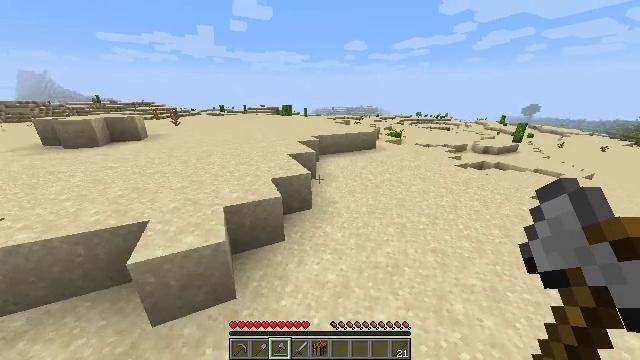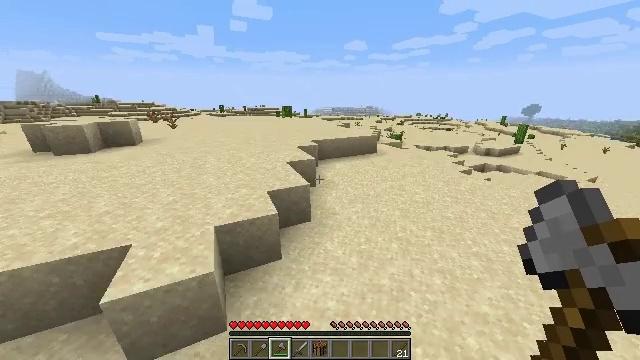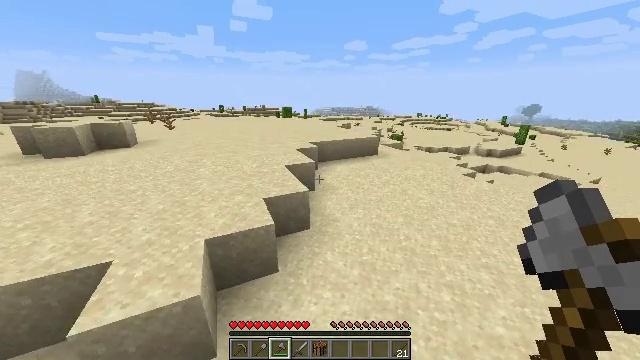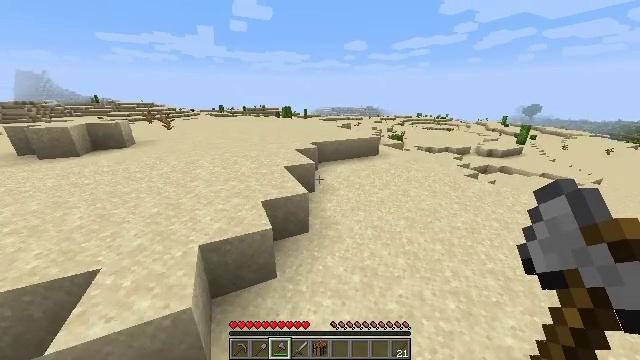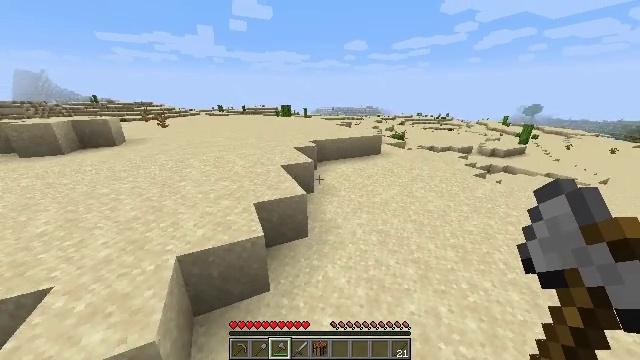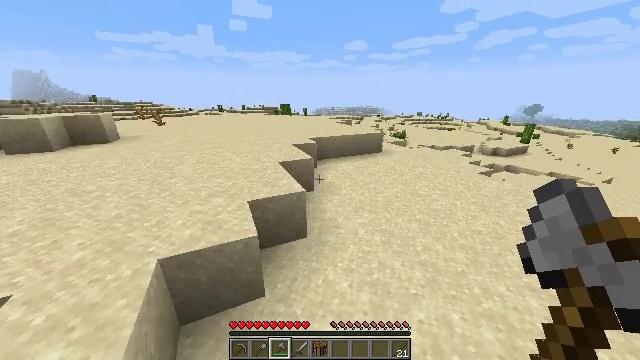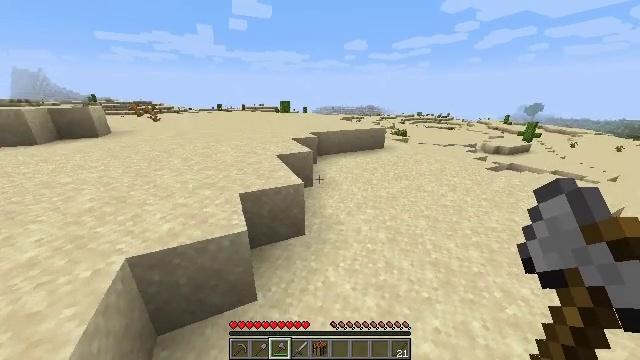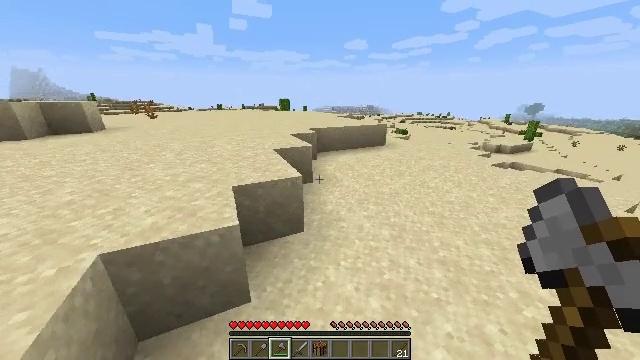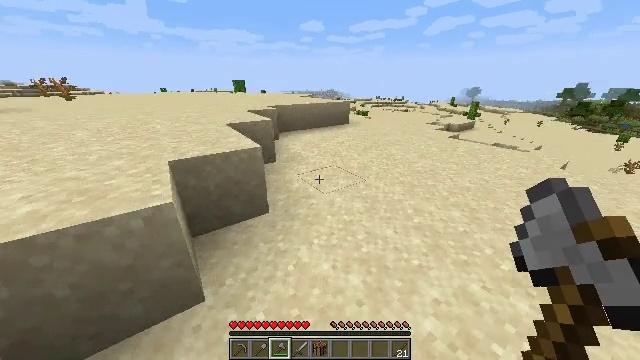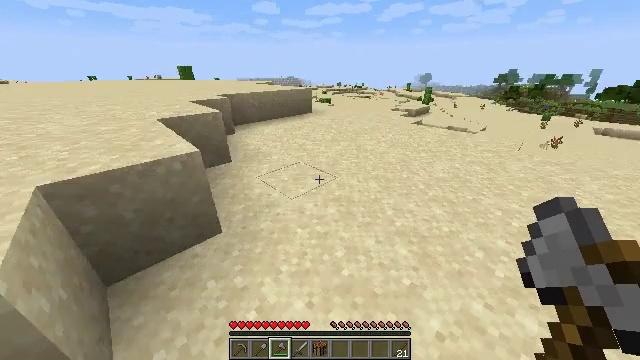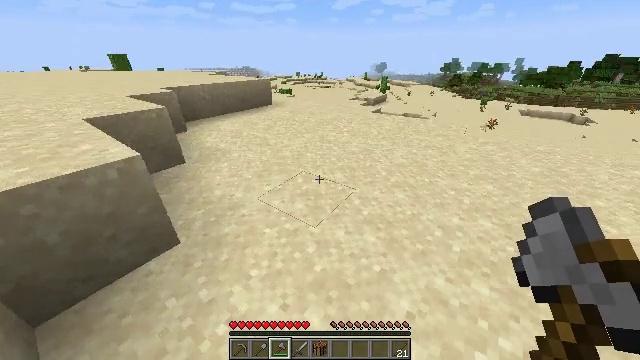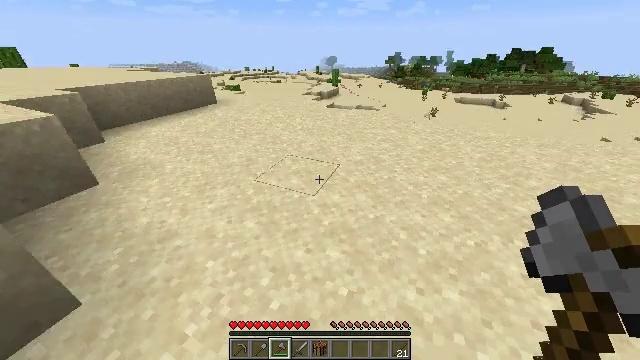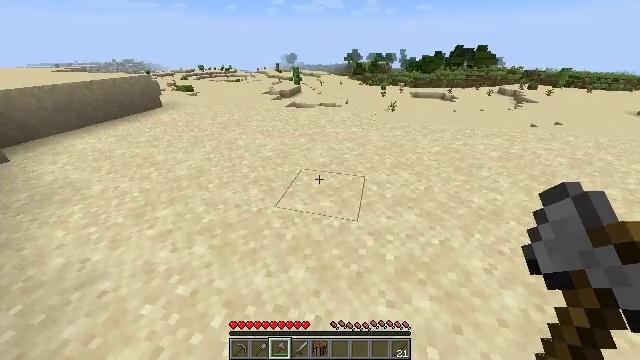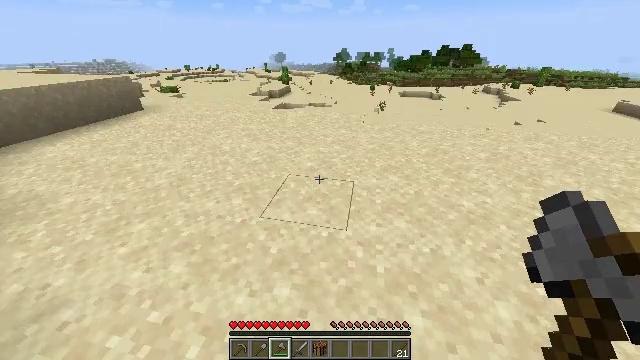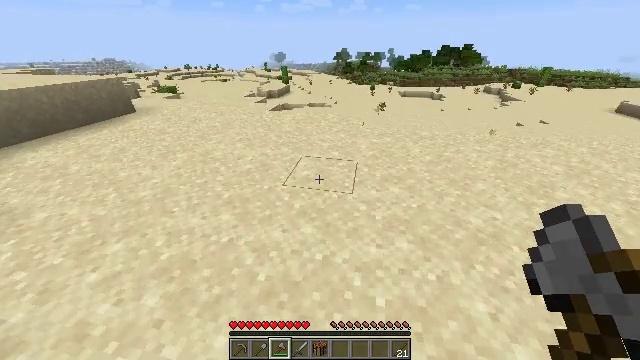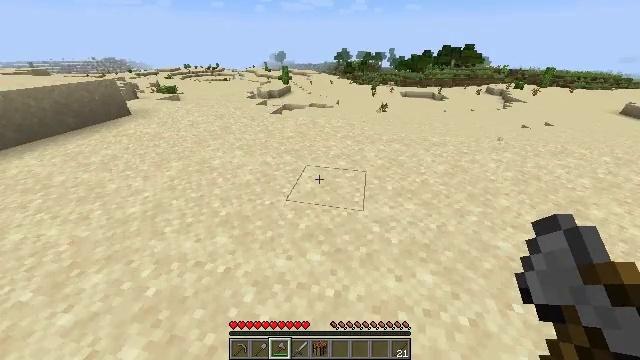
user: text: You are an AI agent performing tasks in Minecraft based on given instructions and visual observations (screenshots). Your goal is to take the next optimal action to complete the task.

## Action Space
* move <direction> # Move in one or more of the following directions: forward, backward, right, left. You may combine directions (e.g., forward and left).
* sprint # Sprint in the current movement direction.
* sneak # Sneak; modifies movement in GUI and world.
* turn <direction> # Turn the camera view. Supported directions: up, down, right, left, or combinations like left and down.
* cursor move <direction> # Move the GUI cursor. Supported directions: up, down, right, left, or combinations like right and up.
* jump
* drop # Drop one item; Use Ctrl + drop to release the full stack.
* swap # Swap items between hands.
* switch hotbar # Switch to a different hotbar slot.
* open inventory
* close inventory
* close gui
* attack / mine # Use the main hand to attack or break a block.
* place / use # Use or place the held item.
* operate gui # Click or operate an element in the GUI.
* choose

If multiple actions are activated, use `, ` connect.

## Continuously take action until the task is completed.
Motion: motion action
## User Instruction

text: Attack the hay block to get hay.
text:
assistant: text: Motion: move forward, sprint, jump
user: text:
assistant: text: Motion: move forward, sprint, jump
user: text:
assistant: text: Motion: move forward, sprint, jump
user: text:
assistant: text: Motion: move forward, sprint, jump
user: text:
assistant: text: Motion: move forward, sprint
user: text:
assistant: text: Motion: move forward, sprint
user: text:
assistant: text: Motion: move forward, sprint
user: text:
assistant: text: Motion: move forward and move right, sprint, turn right and down
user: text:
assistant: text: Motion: move forward and move right, sprint, turn right and down
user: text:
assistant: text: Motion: move forward and move right, sprint, turn right and down
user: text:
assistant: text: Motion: move forward and move right, sprint, turn right and down
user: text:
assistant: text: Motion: move forward and move right, sprint, turn right
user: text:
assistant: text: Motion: move forward, sprint, turn right
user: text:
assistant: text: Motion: move forward and move left, sprint
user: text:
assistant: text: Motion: move forward and move left, sprint
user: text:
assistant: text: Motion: move forward and move left, sprint
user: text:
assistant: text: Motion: move forward and move left, sprint
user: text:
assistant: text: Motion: move forward and move left, sprint, jump
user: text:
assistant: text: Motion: move forward and move left, sprint, jump
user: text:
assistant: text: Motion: move forward and move left, sprint, turn left, jump
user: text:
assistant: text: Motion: move forward and move left, sprint, turn left, jump
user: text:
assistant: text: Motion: move forward and move left, sprint, turn left, jump
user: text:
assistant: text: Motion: move forward and move left, sprint, turn left and up, jump
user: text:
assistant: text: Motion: move forward and move left, sprint, turn left, jump
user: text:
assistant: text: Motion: move forward, sprint, turn left, jump
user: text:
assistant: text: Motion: move forward, sprint, turn left, jump
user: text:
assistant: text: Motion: move forward, sprint, turn left, jump
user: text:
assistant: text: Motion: move forward, sprint, turn left, jump
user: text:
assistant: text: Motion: move forward, sprint, turn left, jump
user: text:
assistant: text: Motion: move forward, sprint, turn left, jump